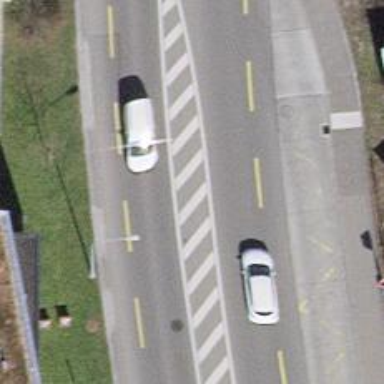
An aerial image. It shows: Trolleybus stop position for public transport.